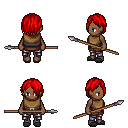
a pixel art fantasy rpg character, female body template, human, dark skin, leather chest armor, metal pants, red bangs hairstyle, gray slippers, spear, four views (front, back, left, right), 2x2 character sprite sheet, small pixel art, hard edges, no anti-aliasing